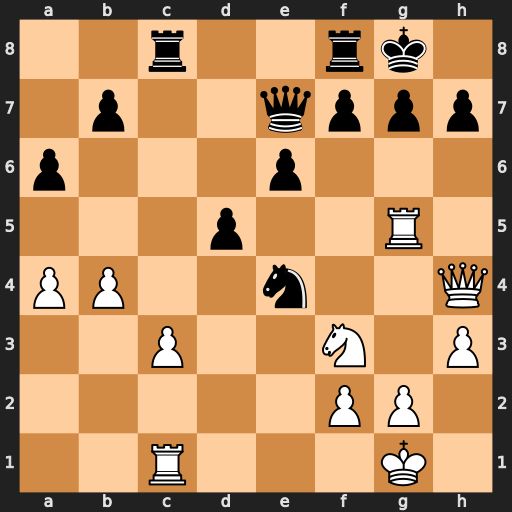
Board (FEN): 2r2rk1/1p2qppp/p3p3/3p2R1/PP2n2Q/2P2N1P/5PP1/2R3K1
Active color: w
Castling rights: -
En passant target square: -
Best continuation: Rxg7+ Kxg7 Qxe7